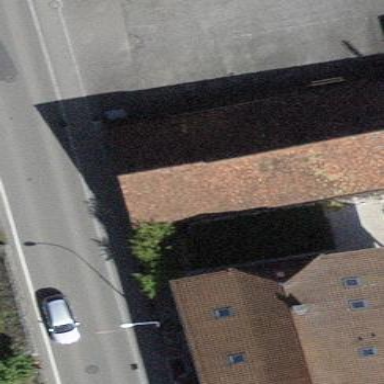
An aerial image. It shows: Building with tiled roof.